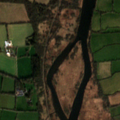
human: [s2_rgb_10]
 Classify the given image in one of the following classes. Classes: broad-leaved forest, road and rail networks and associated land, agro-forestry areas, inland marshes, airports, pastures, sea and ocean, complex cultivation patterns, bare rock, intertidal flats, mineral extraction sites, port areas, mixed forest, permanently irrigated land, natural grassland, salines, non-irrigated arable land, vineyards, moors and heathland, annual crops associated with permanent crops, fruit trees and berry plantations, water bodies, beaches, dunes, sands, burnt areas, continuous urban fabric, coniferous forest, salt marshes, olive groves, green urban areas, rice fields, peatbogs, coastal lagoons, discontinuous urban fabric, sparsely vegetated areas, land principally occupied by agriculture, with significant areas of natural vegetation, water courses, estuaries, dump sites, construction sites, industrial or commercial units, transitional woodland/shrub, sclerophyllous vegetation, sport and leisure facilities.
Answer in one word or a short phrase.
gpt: non-irrigated arable land, pastures, inland marshes, water courses